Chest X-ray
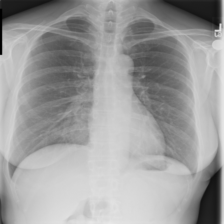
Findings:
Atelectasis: negative
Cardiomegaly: negative
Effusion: negative
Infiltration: negative
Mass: negative
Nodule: negative
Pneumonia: negative
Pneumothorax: negative
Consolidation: negative
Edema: negative
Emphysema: negative
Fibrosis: negative
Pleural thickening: negative
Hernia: negative